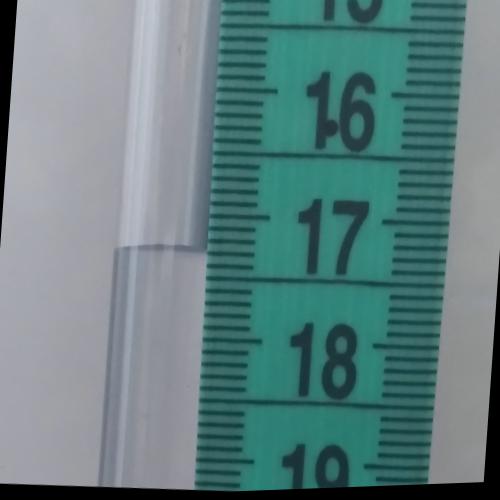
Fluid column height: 17.3 cm